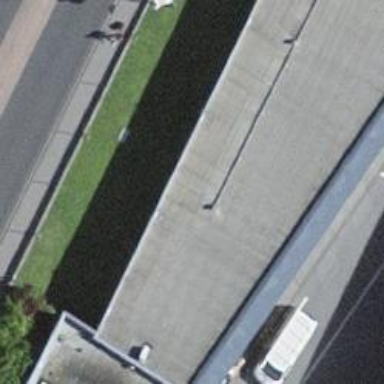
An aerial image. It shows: Industrial building.